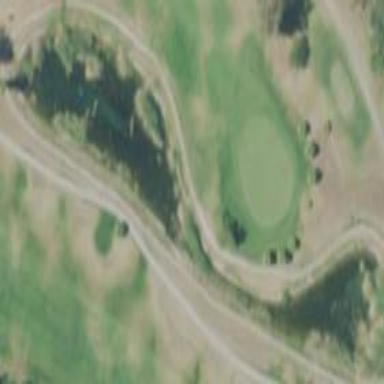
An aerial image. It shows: Scenic view of water hazard on golf course. The natural water feature adds beauty to the landscape.